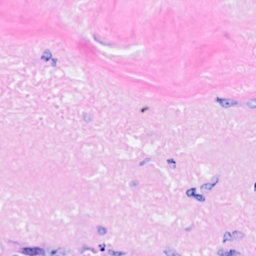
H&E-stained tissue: Breast